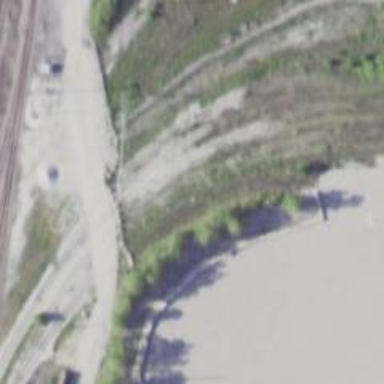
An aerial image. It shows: Railway yard.